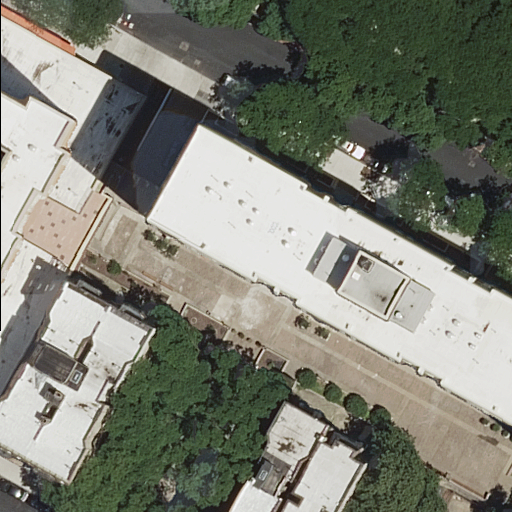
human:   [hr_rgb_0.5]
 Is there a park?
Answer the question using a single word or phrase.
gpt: yes

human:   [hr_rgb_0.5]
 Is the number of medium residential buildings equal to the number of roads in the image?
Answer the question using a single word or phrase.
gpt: no

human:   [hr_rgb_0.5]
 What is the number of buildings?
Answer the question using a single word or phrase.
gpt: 7

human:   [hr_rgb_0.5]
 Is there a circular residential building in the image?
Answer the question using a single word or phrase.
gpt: no

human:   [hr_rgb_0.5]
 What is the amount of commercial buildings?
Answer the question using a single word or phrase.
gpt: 0

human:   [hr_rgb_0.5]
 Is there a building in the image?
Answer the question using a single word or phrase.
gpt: yes

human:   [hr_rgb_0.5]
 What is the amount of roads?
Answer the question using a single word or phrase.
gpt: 4

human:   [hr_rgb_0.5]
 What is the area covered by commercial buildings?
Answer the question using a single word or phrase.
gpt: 0m2

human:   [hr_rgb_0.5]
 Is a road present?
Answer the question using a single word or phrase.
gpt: yes

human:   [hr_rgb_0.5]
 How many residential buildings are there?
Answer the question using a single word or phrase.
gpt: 7

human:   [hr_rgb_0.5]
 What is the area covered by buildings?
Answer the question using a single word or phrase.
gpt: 2463m2

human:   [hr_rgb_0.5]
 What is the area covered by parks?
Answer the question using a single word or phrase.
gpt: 881m2

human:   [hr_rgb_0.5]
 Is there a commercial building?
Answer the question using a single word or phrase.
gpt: no

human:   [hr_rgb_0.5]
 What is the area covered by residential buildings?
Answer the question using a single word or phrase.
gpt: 2463m2

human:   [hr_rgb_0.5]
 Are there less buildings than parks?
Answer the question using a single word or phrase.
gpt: no

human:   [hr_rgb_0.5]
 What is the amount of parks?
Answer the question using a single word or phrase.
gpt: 1

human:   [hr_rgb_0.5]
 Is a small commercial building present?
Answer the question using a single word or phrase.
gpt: no

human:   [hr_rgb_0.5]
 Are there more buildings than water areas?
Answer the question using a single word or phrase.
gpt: yes

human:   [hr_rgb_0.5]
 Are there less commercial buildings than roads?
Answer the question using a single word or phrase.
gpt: yes

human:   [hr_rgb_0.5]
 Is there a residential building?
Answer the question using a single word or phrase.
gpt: yes

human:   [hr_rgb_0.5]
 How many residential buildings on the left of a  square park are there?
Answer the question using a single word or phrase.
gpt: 0

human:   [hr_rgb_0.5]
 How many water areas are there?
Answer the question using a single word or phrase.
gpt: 0

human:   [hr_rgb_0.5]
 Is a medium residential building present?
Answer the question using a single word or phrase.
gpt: yes

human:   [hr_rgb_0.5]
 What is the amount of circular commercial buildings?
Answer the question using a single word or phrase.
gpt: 0

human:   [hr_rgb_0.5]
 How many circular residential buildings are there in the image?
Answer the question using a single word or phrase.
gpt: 0

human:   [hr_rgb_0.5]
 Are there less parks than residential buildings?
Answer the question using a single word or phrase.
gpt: yes

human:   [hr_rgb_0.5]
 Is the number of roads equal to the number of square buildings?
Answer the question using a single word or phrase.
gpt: no

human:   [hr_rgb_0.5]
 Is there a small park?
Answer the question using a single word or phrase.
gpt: no

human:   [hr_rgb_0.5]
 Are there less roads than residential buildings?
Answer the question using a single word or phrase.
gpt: yes

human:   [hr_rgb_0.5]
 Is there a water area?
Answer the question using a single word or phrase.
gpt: no

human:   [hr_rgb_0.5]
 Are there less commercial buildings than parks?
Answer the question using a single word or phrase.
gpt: yes

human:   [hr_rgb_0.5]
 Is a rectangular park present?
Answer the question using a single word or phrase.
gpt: yes

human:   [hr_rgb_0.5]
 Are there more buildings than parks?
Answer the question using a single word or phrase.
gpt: yes

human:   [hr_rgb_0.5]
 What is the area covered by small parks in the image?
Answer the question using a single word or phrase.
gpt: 0m2

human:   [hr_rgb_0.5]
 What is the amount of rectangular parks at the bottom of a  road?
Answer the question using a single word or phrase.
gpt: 0

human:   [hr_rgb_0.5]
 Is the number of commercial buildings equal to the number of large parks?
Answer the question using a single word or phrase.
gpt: no

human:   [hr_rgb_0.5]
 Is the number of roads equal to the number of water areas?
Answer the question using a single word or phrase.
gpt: no

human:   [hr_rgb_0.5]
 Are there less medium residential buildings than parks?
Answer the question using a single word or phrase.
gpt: no

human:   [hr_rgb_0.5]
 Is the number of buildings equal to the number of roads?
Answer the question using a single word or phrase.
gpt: no

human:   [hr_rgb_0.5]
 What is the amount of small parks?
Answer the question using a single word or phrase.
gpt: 0

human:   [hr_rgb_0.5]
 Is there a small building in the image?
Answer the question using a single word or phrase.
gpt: yes

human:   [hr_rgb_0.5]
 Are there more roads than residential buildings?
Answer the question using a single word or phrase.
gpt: no

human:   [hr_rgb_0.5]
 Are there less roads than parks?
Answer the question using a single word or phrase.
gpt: no

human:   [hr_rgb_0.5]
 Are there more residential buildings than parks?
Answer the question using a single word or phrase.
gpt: yes

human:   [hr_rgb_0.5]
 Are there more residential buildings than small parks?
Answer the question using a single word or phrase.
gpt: yes

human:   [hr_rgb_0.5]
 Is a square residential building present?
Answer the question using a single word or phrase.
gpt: no

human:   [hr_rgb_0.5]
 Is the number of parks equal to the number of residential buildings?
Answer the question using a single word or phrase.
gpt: no

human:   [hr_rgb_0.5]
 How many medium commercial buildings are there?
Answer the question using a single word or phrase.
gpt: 0

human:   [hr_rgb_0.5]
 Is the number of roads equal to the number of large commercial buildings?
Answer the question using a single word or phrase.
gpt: no

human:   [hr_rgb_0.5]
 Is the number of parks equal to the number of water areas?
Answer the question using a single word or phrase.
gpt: no

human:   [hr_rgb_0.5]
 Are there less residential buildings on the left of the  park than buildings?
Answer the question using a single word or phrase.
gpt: no

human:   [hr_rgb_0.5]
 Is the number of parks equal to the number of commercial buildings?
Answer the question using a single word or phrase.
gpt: no

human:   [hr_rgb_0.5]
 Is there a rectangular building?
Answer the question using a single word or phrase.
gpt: yes

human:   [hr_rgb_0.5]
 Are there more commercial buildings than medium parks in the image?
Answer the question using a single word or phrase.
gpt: no

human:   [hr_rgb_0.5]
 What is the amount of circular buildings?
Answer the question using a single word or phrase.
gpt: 0

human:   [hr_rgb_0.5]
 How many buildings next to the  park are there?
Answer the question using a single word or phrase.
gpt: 7

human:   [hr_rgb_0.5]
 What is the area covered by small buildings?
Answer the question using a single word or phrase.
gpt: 85m2

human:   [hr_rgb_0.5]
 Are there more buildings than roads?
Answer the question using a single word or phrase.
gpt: yes

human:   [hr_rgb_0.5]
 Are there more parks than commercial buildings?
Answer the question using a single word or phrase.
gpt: yes

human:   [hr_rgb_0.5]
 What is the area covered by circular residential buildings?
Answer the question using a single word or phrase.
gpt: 0m2

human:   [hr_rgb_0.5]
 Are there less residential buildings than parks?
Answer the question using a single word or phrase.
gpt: no

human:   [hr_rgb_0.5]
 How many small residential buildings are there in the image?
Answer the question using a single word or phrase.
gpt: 1

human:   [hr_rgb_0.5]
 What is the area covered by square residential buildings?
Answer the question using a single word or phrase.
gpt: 0m2

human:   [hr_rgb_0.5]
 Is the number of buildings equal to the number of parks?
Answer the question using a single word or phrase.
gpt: no